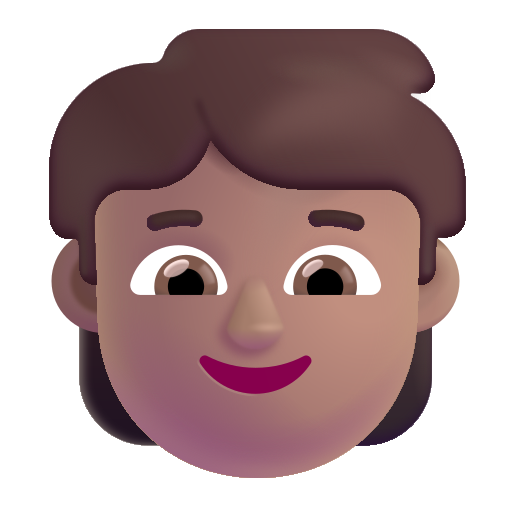
child color